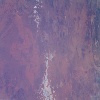
Label: land